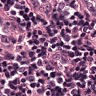
Metastatic tissue present: no